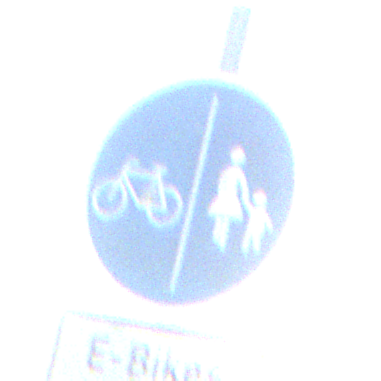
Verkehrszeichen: GetrennterRadUndGehwegRadwegLinks
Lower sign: BesondereFahrzeugeUndTransportgueter13
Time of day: SunriseSunset
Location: Outdoor (RoadRail)
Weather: Clear
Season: NotSpecified
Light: Natural